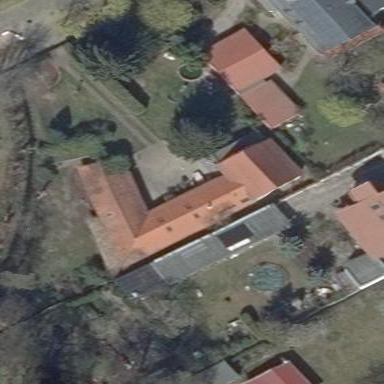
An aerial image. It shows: Detached building with gabled roof.